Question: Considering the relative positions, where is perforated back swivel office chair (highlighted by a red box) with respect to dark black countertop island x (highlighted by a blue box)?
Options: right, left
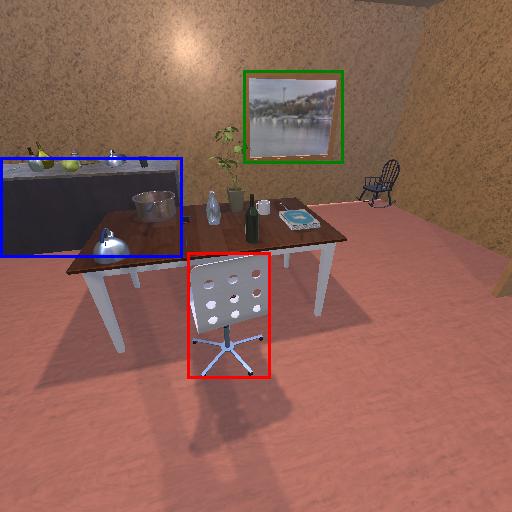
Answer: right